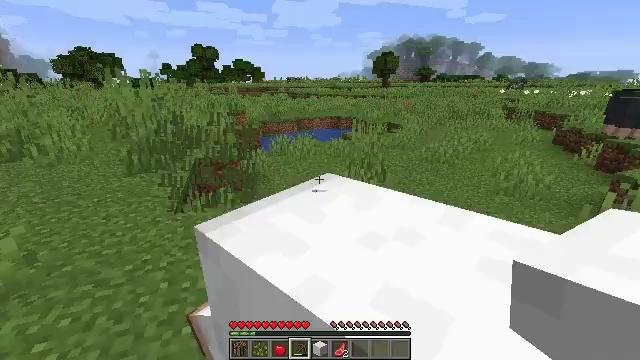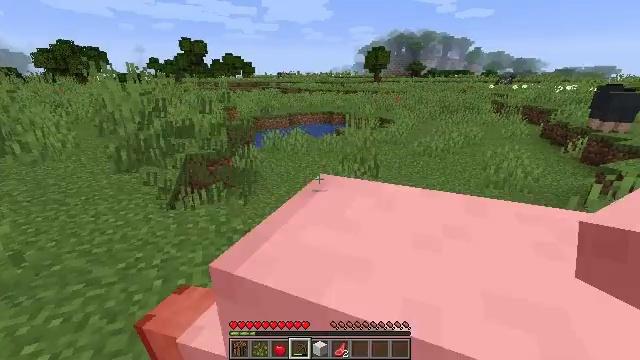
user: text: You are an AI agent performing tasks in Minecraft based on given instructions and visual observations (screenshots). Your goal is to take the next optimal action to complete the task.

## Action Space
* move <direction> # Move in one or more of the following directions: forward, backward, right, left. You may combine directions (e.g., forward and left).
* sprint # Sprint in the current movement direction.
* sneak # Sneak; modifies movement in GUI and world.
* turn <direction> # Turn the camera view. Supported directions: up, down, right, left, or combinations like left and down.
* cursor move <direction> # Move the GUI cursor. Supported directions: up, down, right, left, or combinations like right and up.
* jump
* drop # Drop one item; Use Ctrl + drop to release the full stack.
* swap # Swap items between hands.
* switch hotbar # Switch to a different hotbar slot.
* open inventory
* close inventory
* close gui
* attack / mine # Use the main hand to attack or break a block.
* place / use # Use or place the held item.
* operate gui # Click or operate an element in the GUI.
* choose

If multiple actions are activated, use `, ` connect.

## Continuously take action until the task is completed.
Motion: motion action
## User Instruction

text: Collect tall grass by breaking it.
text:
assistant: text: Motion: turn right and down
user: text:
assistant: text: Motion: no_op